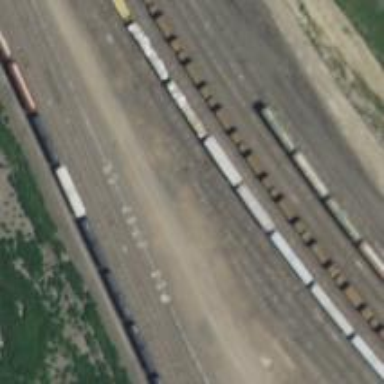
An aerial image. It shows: Railway siding with rails.